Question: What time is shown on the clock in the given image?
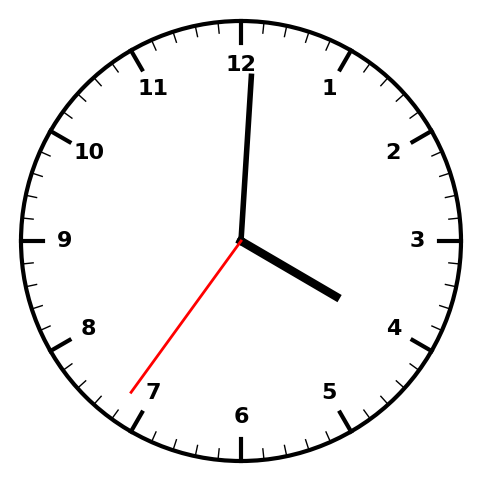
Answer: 04:00:36